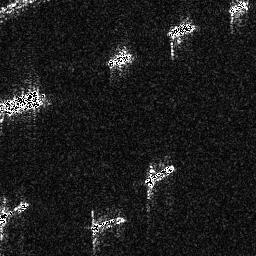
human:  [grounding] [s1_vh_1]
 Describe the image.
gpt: In the satellite image, there is  <ref>1 medium ship </ref> <box>[[0, 77, 11, 90, 0]]</box> located at bottom left,  <ref>1 medium ship </ref> <box>[[34, 83, 49, 90, 0]]</box> located at bottom,  <ref>1 medium ship </ref> <box>[[55, 62, 68, 72, 0]]</box> located at center,  <ref>1 medium ship </ref> <box>[[0, 33, 16, 46, 0]]</box> located at left,  <ref>1 medium ship </ref> <box>[[41, 18, 51, 26, 0]]</box> located at top,  <ref>1 medium ship </ref> <box>[[64, 7, 75, 14, 0]]</box> located at top right,  <ref>1 small ship </ref> <box>[[88, 0, 96, 5, 0]]</box> located at top right.